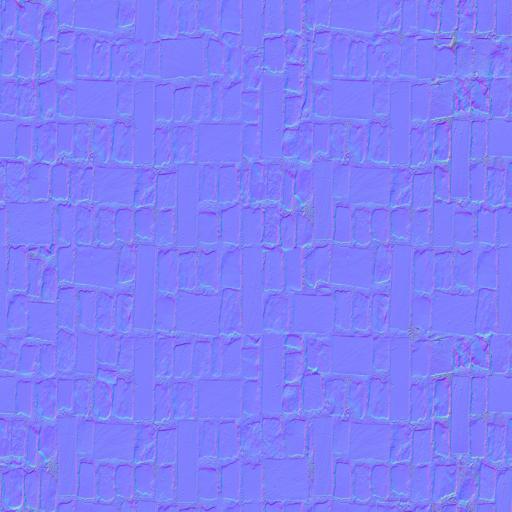
pavement paving stones